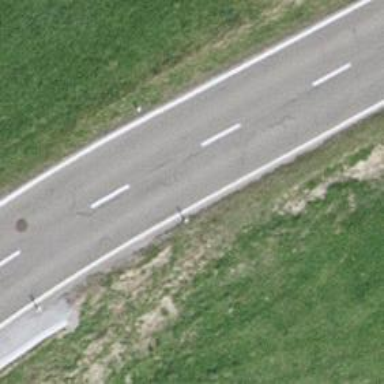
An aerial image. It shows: Secondary road with paved surface.